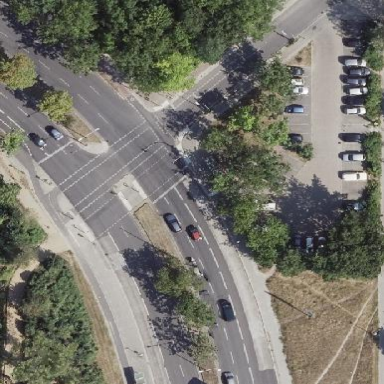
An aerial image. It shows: Junction on tertiary road.